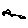
Label: car